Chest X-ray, PA view. Patient: 25 years old, sex F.
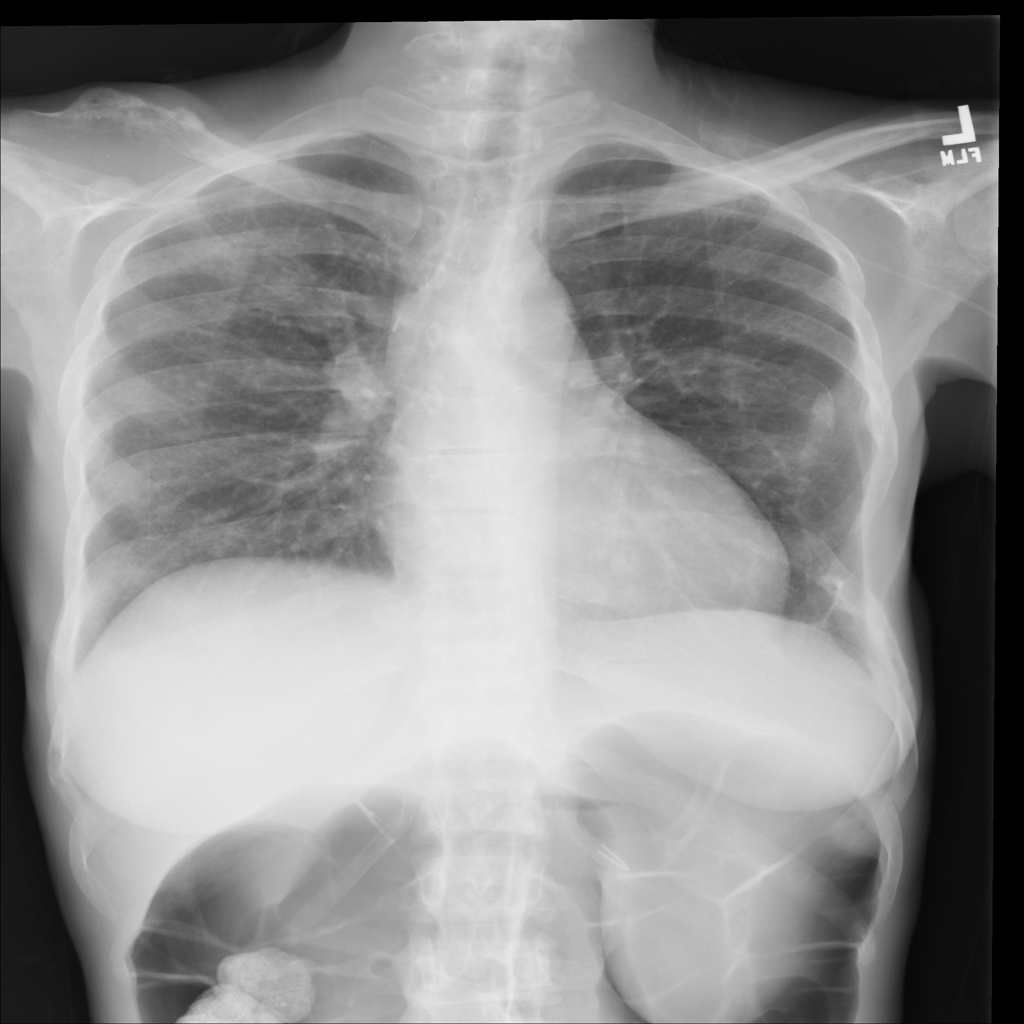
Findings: No Finding